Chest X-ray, PA view. Patient: 23 years old, sex M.
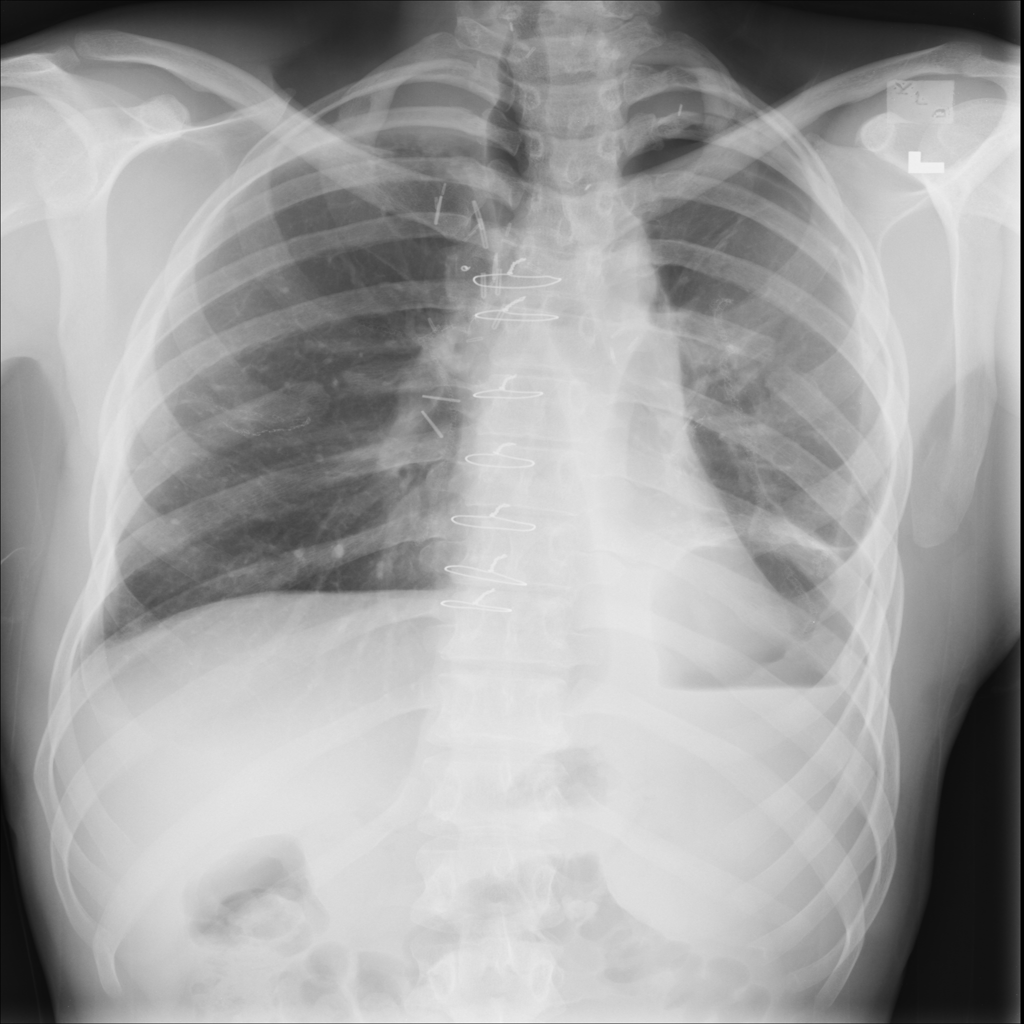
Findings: Atelectasis, Effusion, Pneumothorax